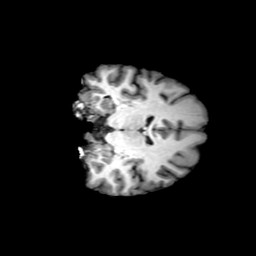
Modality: T1w
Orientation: coronal
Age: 45
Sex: female
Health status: ill